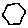
Label: hexagon